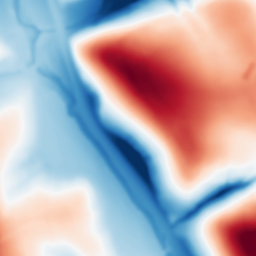
Category: multiscale
Decomposition family: dog
Decomposition parameters: sigma_low: 2
sigma_high: 50
Upsampling method: sinc_blackman
Upsampling parameters: scale: 2
kernel_size: 8
Upsampling scale: 2